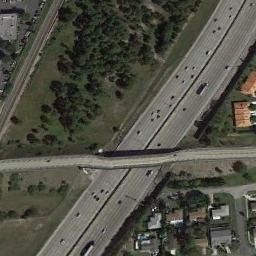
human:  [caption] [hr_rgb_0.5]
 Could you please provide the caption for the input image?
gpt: The overpass is next to some houses and trees .

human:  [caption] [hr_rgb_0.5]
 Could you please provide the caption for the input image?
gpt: The cross-line overpass is over the road and the overpass is surrounded by a grove of trees and a residential area .

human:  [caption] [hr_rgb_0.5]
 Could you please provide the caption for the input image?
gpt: There are many trees and buildings beside the overpass .

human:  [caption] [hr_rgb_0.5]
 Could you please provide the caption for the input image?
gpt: Two overpasses and a road cross here .

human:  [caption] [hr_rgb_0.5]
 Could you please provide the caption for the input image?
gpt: There are many green trees and some buildings beside the overpass .